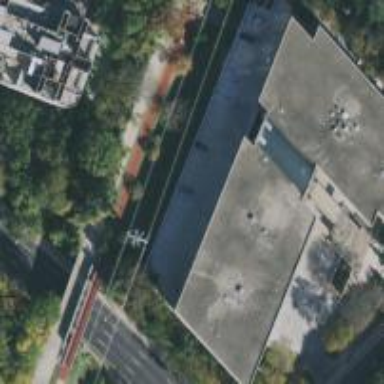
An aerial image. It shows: Commercial building.